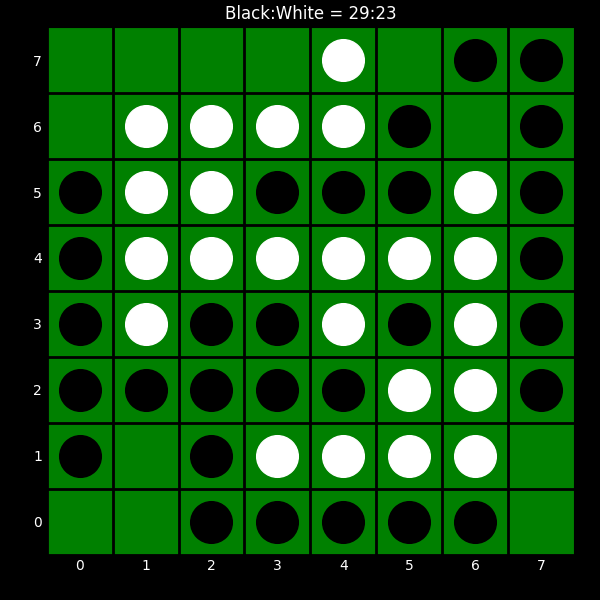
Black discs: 29
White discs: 23